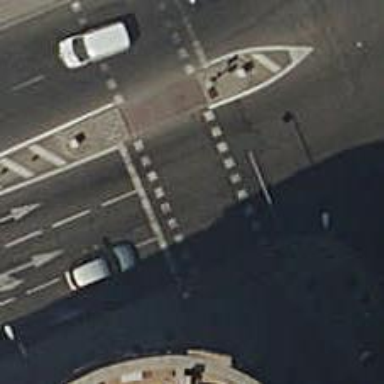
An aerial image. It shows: Zebra crossing with traffic signals. The crossing is marked by traffic lights.